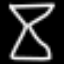
Label: hourglass